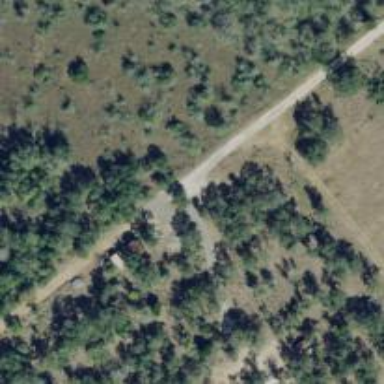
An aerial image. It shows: Driveway.